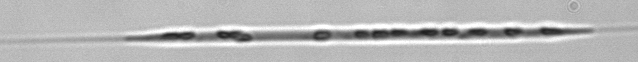
Label: Rhizosolenia